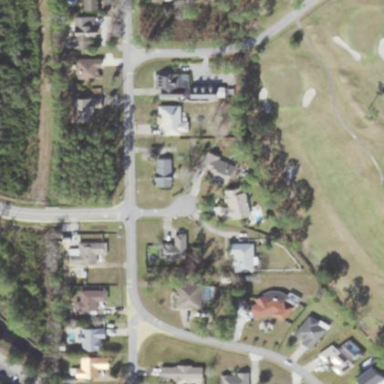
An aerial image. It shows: This residential area consists of single-family homes.